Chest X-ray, PA view. Patient: 59 years old, sex F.
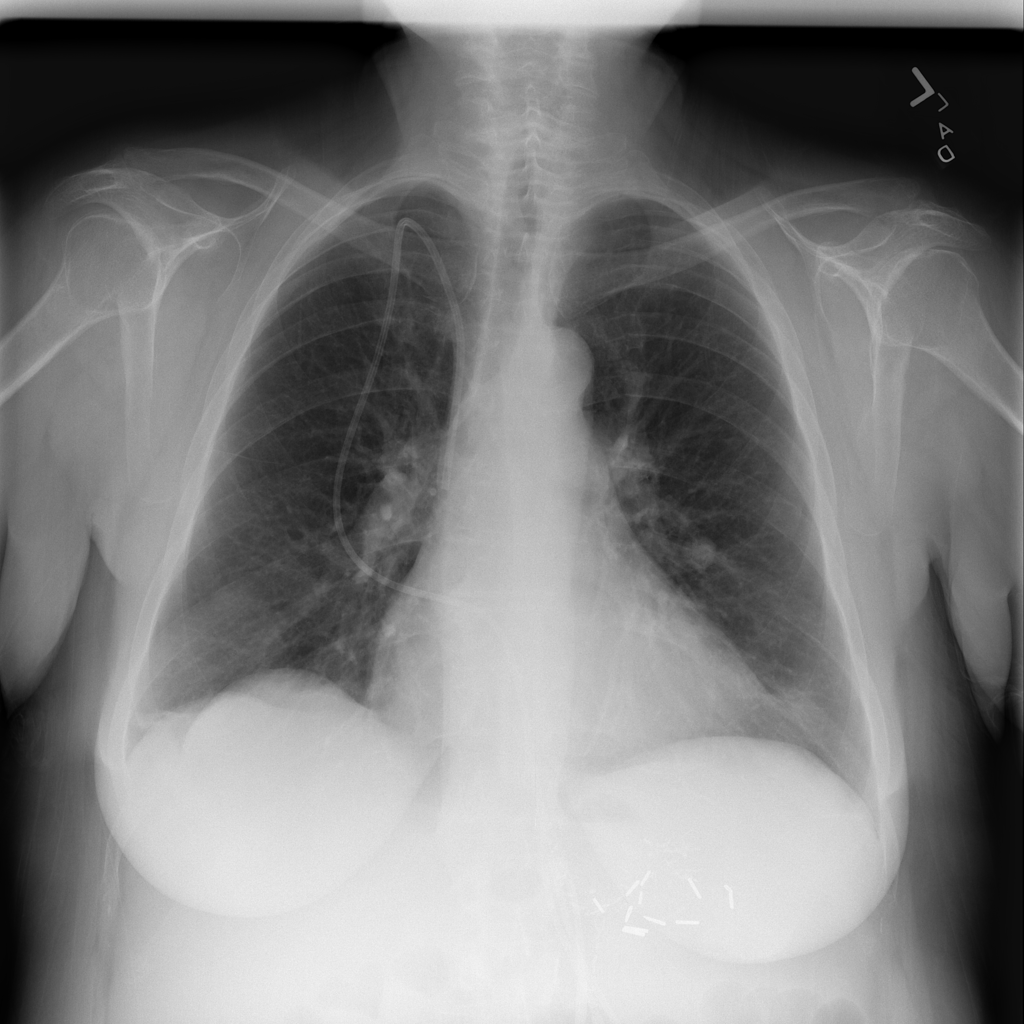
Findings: Atelectasis, Nodule, Pneumonia